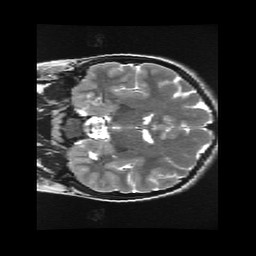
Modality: T2w
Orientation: coronal
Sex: female
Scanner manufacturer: ge
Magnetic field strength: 3 T
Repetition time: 5 s
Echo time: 0.1024 s